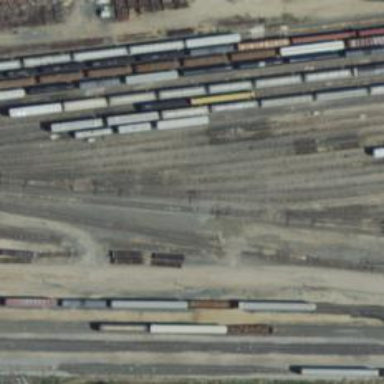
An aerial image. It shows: Railway yard.